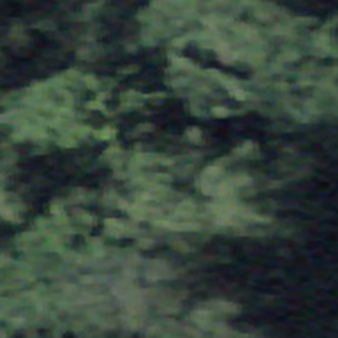
Label: other